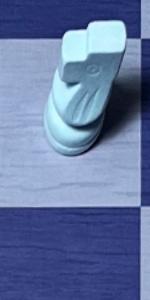
Label: Empty